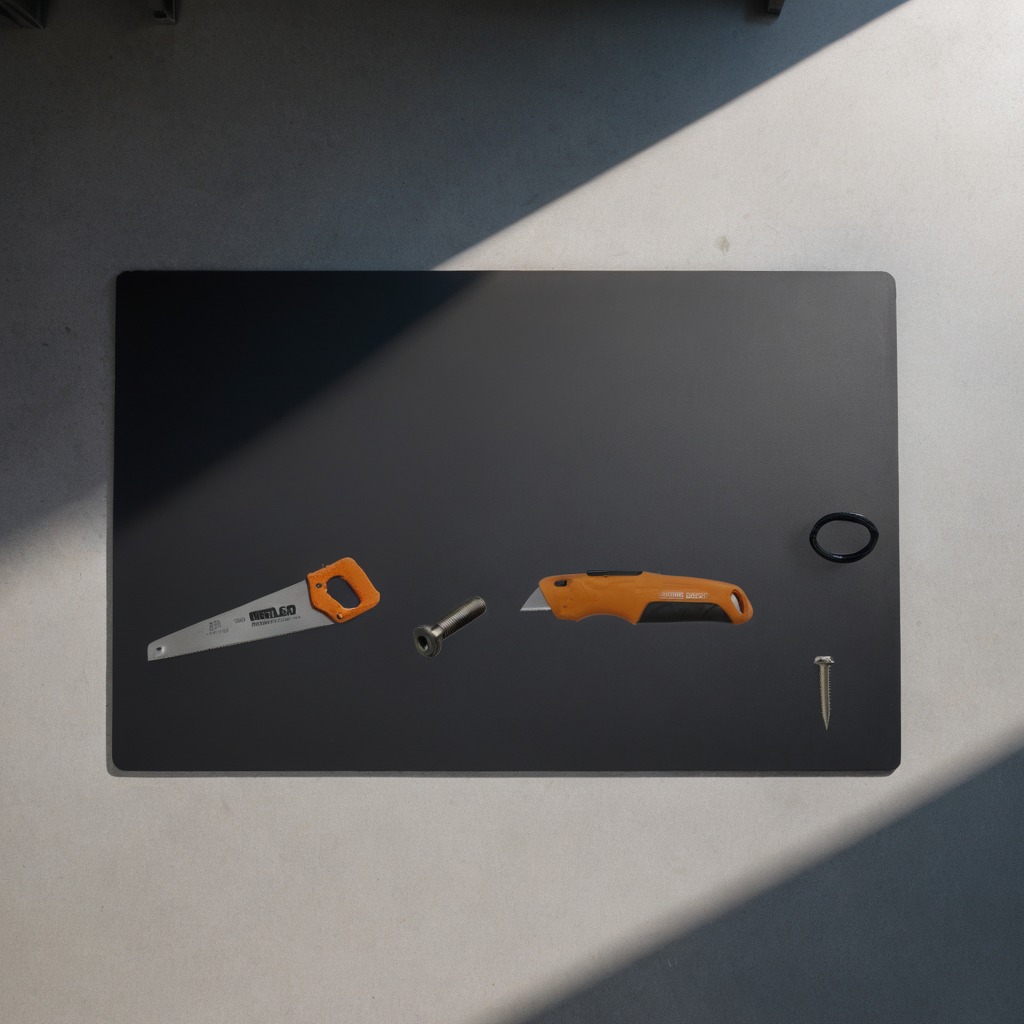
A rubber Oring, a utility knife, a metal machine screw, an iron nail, and a handheld metal saw are lying on the clean granite tabletop.